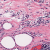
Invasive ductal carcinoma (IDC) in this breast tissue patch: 0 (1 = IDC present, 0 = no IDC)